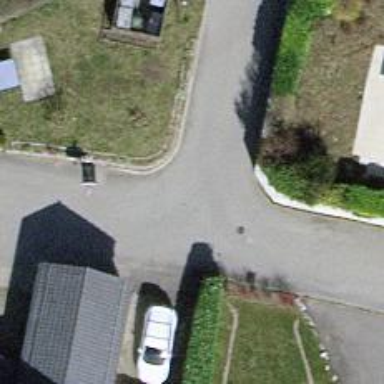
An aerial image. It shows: Driveway leading to service road.